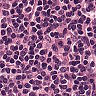
Metastatic tissue present: no